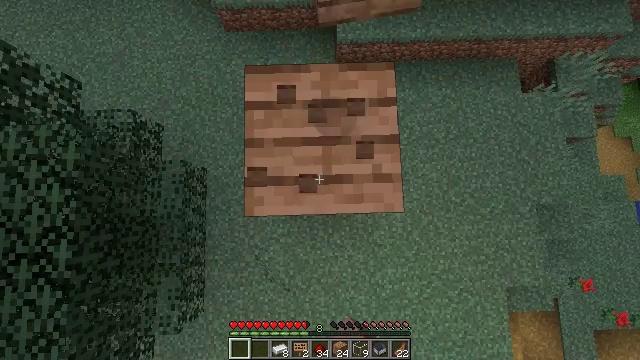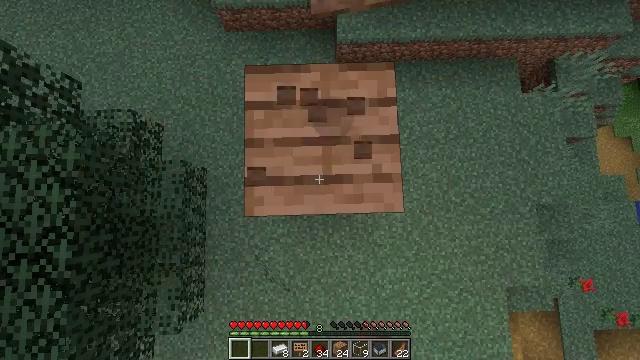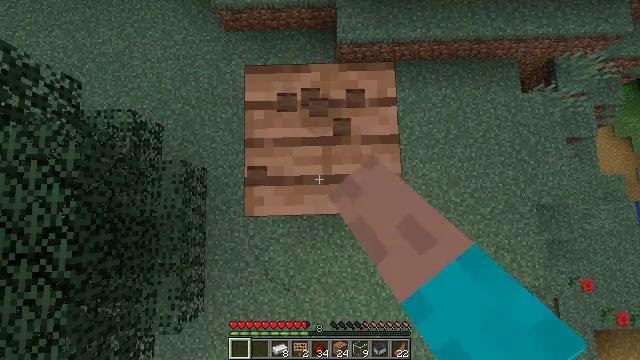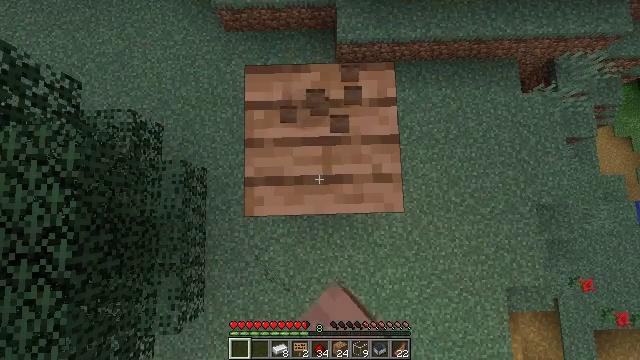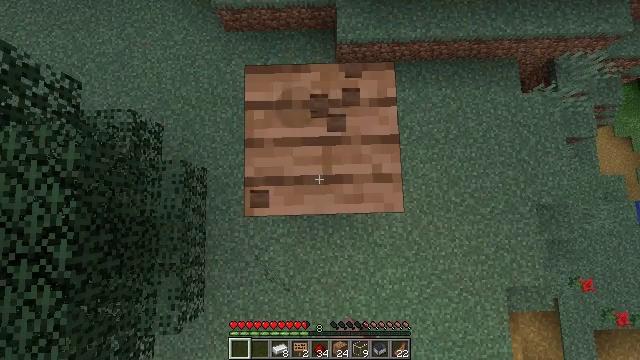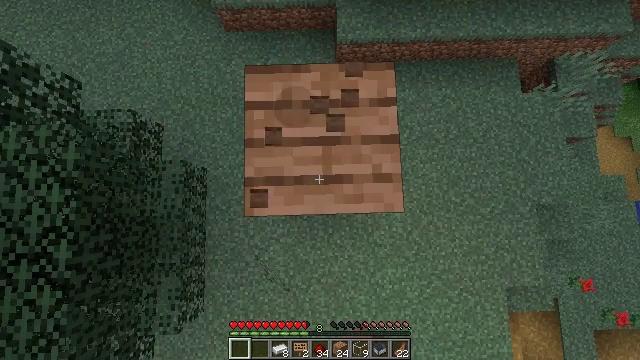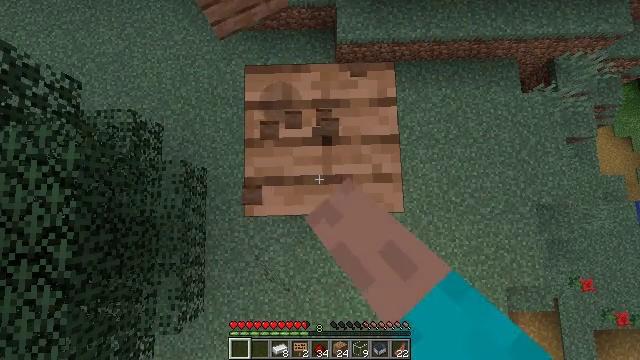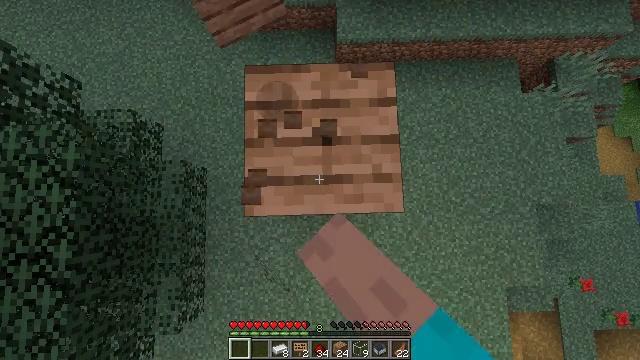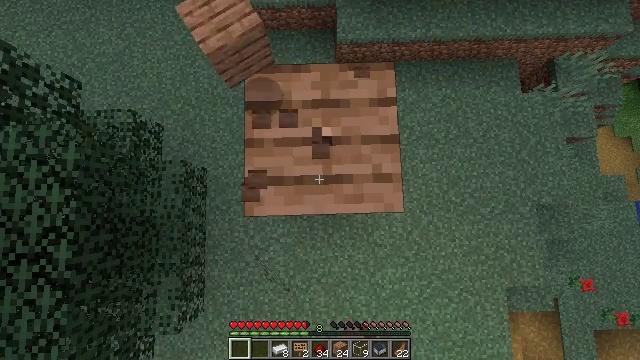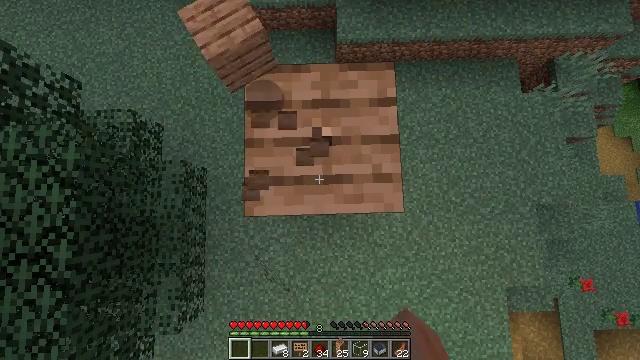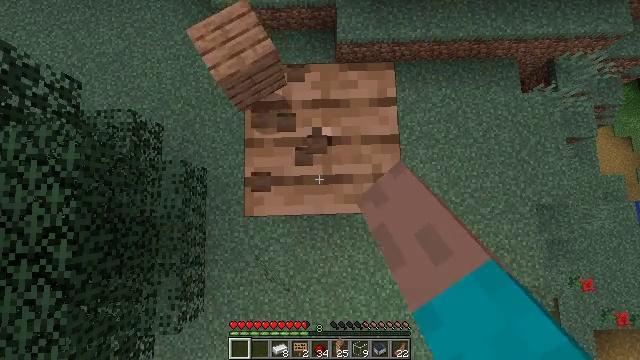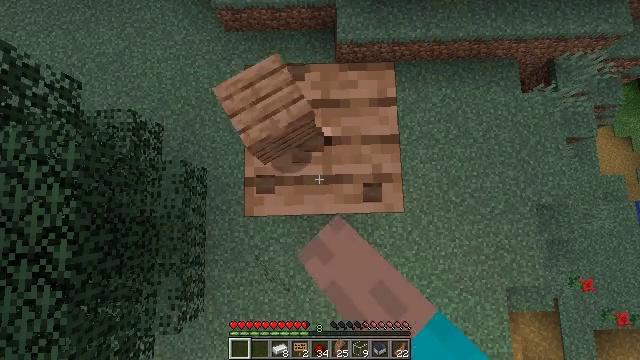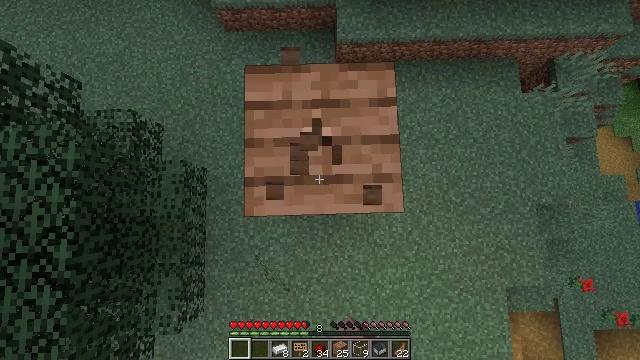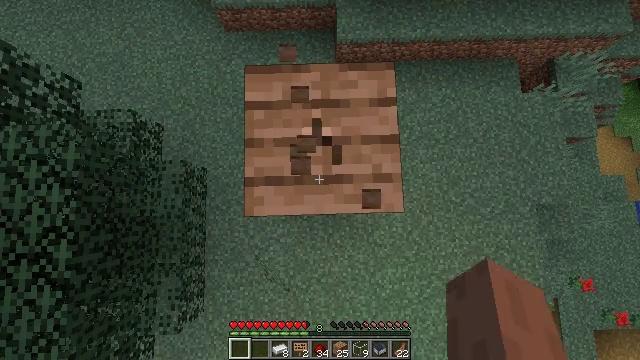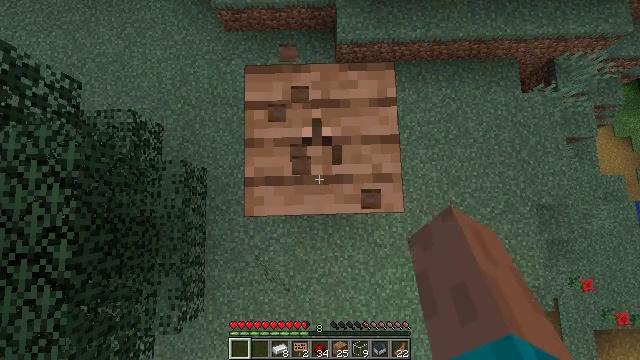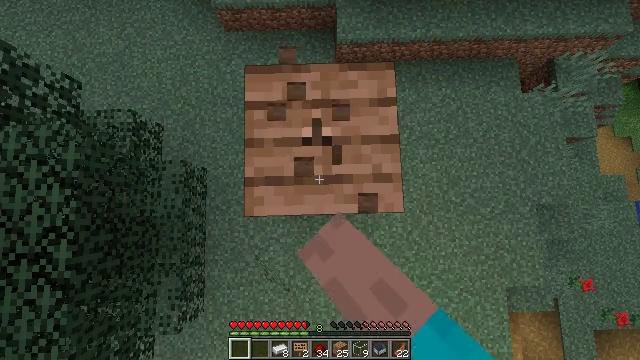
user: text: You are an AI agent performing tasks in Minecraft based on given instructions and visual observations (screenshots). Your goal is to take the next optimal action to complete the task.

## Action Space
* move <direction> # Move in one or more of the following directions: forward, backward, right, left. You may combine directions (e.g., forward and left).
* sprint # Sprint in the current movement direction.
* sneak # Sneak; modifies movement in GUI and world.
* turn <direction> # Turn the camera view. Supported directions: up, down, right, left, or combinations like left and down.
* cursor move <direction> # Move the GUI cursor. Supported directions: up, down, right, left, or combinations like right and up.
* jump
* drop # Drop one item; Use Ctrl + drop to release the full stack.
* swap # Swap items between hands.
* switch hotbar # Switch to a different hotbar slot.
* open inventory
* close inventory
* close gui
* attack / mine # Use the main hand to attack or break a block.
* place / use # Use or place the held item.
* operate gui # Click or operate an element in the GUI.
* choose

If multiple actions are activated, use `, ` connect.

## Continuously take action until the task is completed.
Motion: motion action
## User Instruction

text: Retrieve jungle planks by mining.
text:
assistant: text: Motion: attack / mine
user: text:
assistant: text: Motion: attack / mine
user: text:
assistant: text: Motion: attack / mine
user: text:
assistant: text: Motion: attack / mine
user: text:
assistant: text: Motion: attack / mine
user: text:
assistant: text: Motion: attack / mine
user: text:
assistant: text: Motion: attack / mine
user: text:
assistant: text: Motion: attack / mine
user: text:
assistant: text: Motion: attack / mine
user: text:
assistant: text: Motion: attack / mine
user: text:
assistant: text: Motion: attack / mine
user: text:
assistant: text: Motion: attack / mine
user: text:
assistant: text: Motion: attack / mine
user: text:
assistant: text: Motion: attack / mine
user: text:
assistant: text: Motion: attack / mine
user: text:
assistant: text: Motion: attack / mine
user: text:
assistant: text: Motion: attack / mine
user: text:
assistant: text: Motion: attack / mine
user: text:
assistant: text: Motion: attack / mine
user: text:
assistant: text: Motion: attack / mine
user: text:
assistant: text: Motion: attack / mine
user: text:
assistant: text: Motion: attack / mine
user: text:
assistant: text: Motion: attack / mine
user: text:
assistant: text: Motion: attack / mine
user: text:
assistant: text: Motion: attack / mine
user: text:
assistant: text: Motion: attack / mine
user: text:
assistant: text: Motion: attack / mine
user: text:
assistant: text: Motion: attack / mine
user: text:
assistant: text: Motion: attack / mine
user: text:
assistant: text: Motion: attack / mine